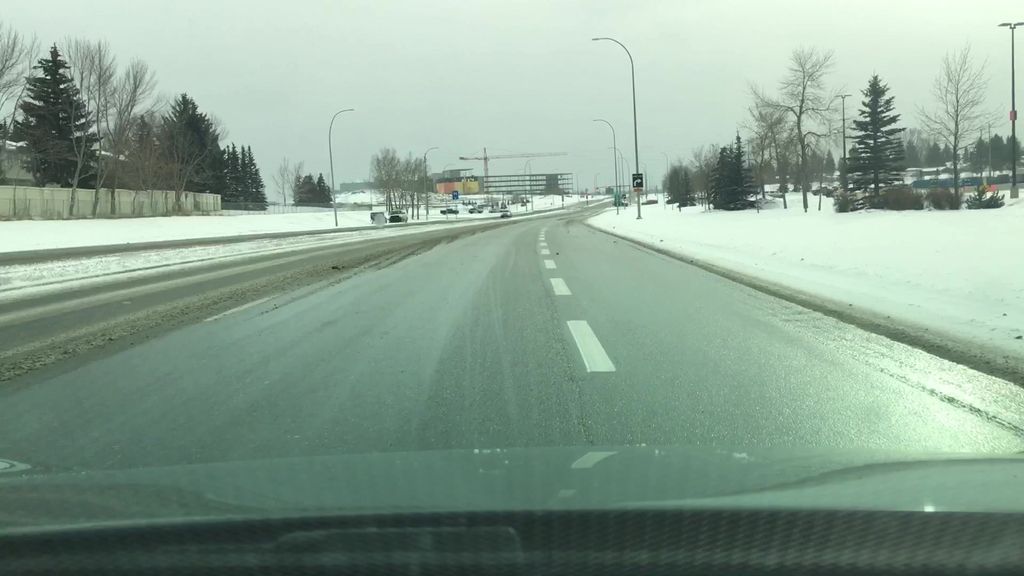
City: calgary